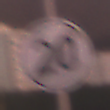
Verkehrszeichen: EndeGeschwindigkeit20
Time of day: SunriseSunset
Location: Outdoor (Urban)
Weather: PartlyCloudy
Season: NotSpecified
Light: Natural